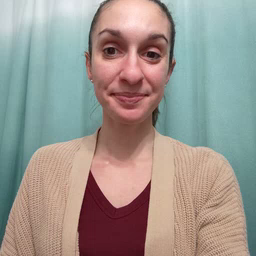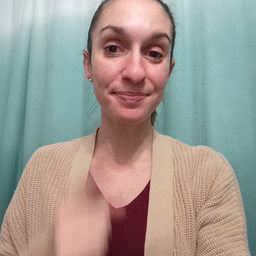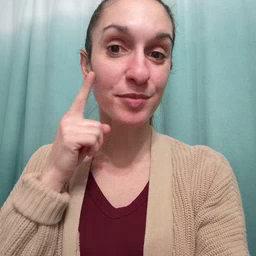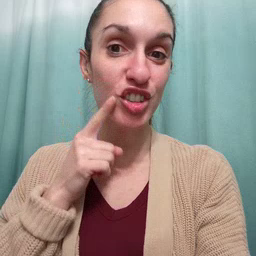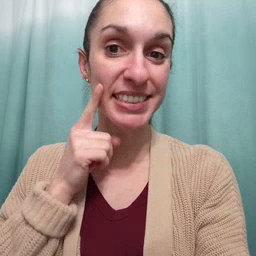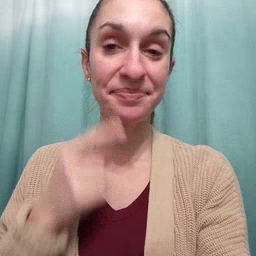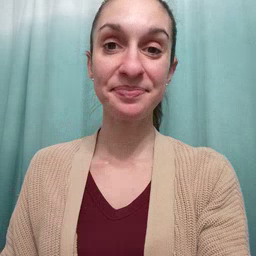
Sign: cheek